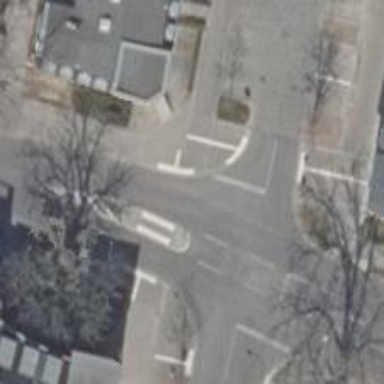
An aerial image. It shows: Uncontrolled crossing with pedestrian island.